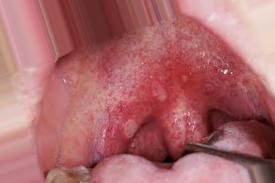
Condition: Mouth Ulcer